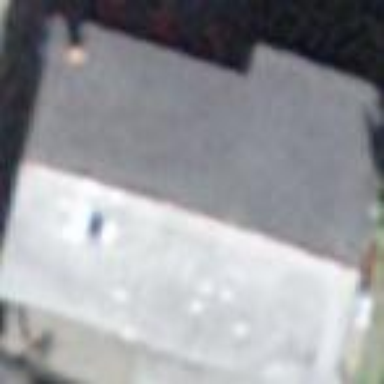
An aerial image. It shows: Building that houses restaurant.